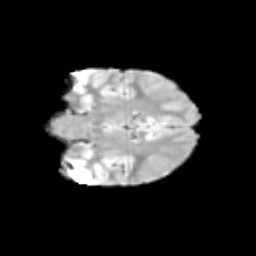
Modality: T2w
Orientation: coronal
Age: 9
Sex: female
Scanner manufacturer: siemens
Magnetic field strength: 3 T
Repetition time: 3.8 s
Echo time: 0.07 s